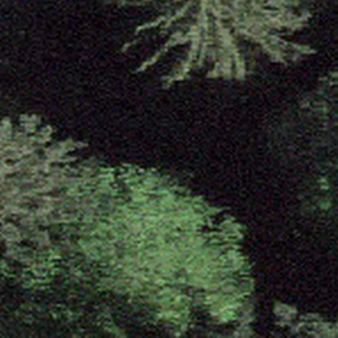
Label: other